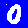
Digit: 0